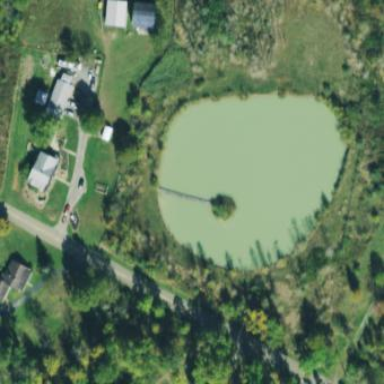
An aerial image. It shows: Pond surrounded by natural water.